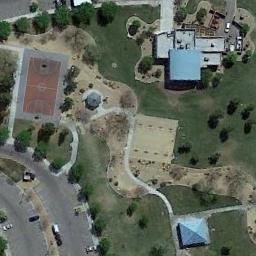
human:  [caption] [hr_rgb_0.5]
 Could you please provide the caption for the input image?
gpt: A basketball court on the lawn with some trees while a parking lot and some buildings beside .

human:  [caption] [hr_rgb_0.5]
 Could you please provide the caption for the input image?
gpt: Beside the basketball courts on the lawn there are some buildings and the parking lot .

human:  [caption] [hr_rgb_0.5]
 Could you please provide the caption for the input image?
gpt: There is a small basketball court on the right .

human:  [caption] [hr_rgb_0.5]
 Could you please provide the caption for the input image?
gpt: There are two basketball courts surrounded by trees and grass with a road pass by .

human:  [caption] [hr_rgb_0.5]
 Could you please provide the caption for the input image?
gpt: Many trees are near the basketball court .